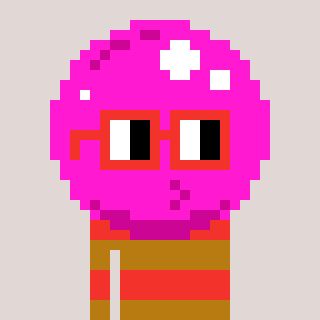
a pixel art character with square red glasses, a bubblegum-shaped head and a gold-colored body on a warm background